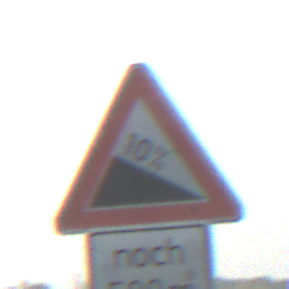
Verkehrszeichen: Gefaelle10
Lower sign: LaengeEinerStrecke3
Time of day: MorningAfternoon
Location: Outdoor (Special)
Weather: Clear
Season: NotSpecified
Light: Natural